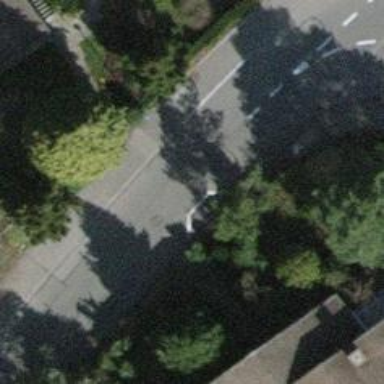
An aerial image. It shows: Chicane for traffic calming.